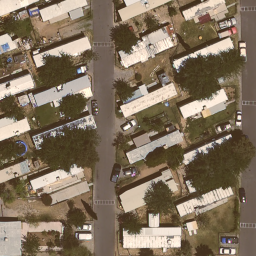
Label: residential